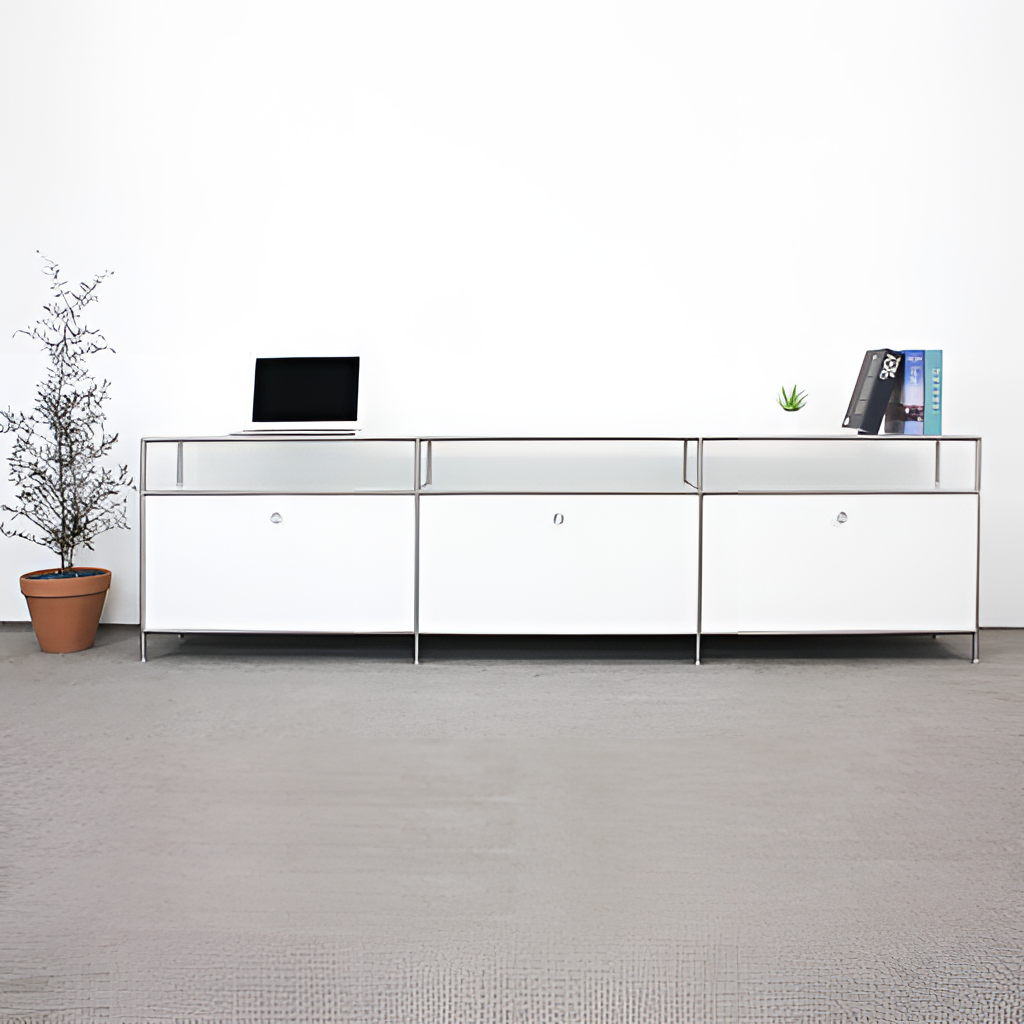
white metal cabinet, living room, concrete flooring, with flat pattern, minimalist, white paint wallpaper, with solid pattern